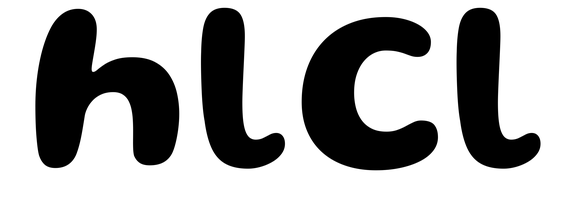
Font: Gluten_SemiBold